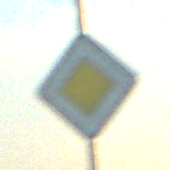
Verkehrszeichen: Vorfahrtsstrasse
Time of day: SunriseSunset
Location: Outdoor (RoadRail)
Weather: PartlyCloudy
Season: NotSpecified
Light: Natural